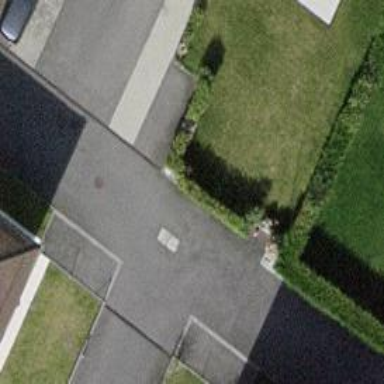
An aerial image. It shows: Alley classified as service road.